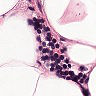
Metastatic tissue present: no